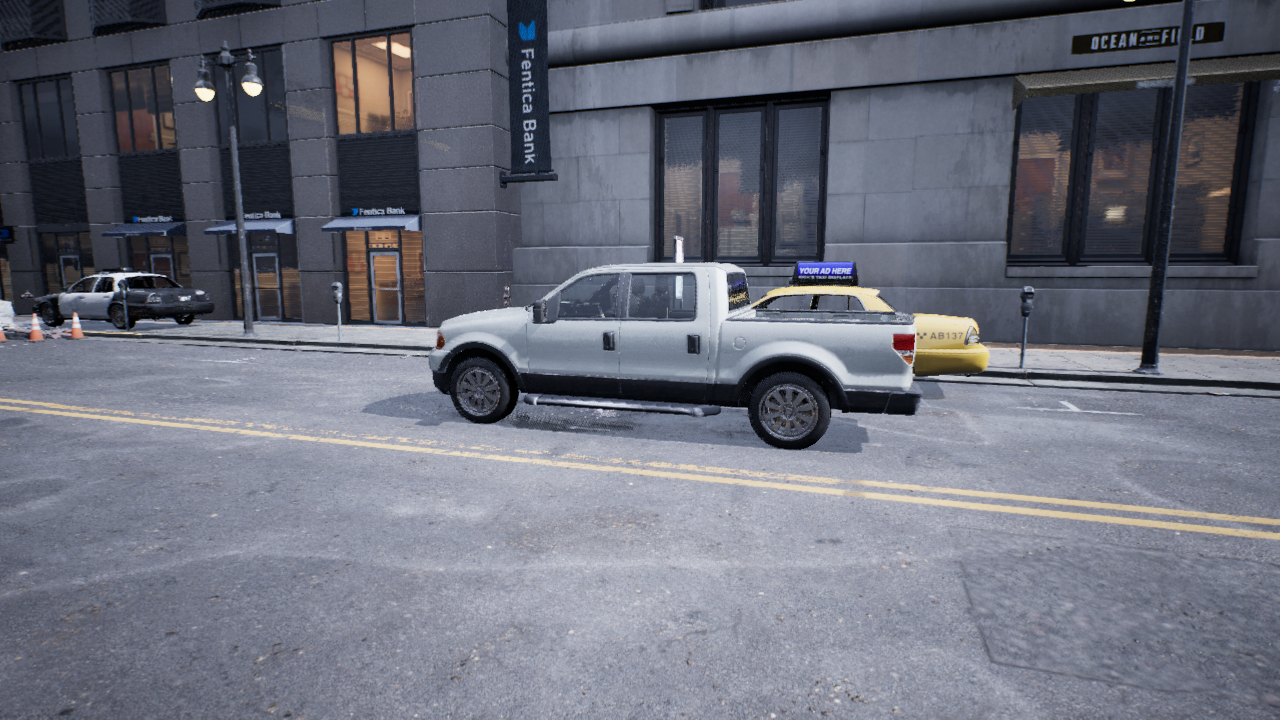
Venue: downtown
Lighting: overcast
Vehicle rig: pickup